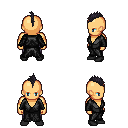
a pixel art fantasy rpg character, male body template, human, tanned skin, gray robe, metal pants, raven mohawk hairstyle, black shoes, four views (front, back, left, right), 2x2 character sprite sheet, small pixel art, hard edges, no anti-aliasing